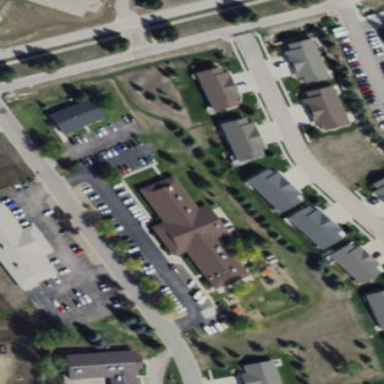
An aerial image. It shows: Building.